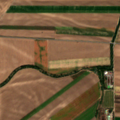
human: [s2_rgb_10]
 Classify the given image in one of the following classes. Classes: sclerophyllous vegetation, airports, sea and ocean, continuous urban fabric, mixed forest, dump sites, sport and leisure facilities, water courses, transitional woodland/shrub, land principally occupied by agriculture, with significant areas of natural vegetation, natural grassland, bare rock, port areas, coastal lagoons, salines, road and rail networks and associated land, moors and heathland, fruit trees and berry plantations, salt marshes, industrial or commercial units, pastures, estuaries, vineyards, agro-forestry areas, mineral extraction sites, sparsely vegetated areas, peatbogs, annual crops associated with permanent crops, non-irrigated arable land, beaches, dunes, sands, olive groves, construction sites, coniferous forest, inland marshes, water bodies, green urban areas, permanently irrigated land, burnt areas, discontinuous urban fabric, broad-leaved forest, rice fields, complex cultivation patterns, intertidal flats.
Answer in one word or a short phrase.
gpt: non-irrigated arable land